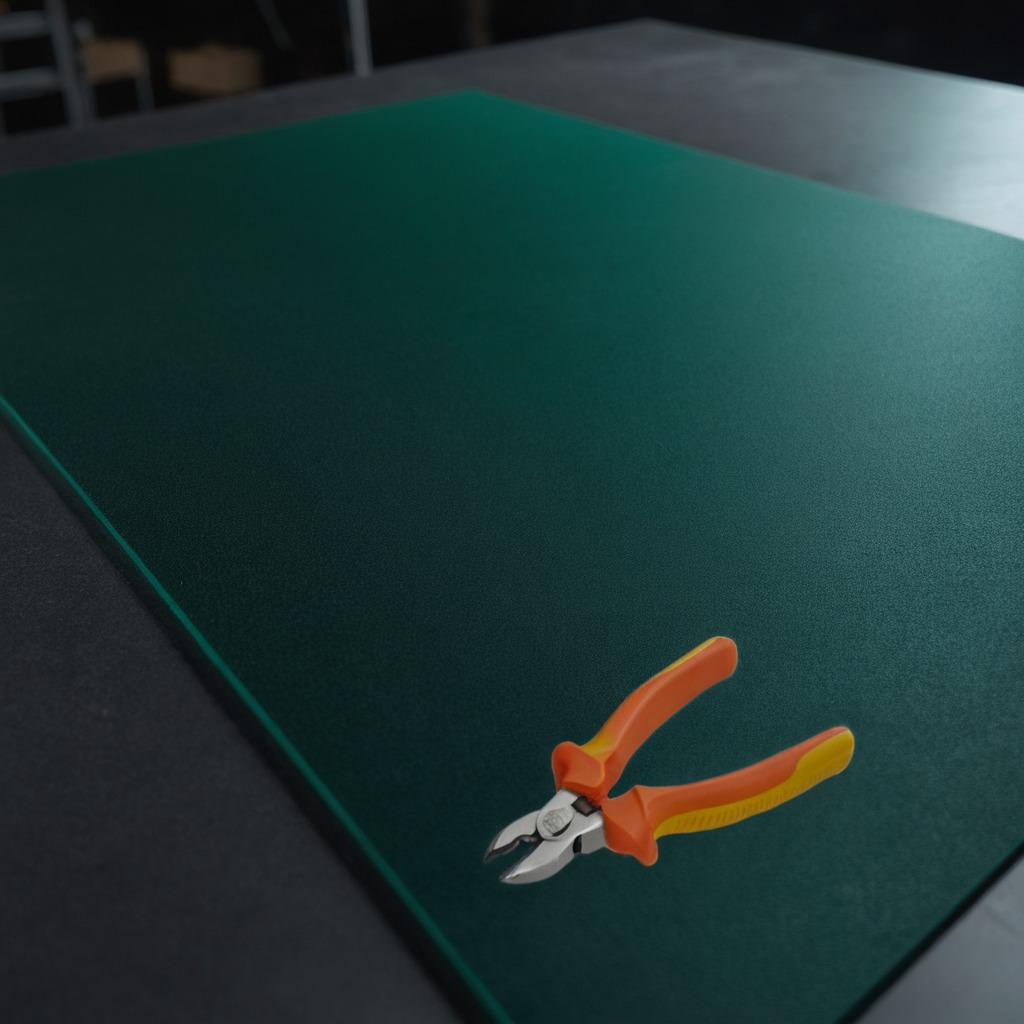
A plier lies on a green rubber mat inside a workshop at night.